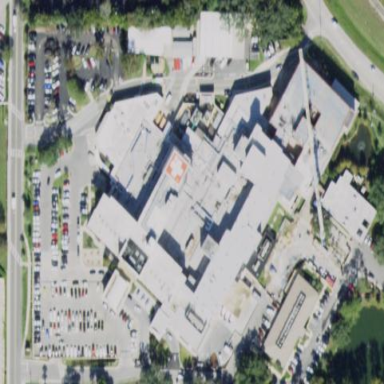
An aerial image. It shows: Building part with flat roof.